Question: I'm using <URL> to show alerts & animate it while changing pages.
The animation plays fades in twice when page changes.
I'm using <URL> in my 'tailwind.config.js' to add animation classes.
I'm only using 4 animation classes: 'animate-in', 'animate-out', 'fade-in', & 'fade-out'
I am animating a custom 'Success' alert box.
# Success.tsx
'''
import toast, { ToastOptions } from 'react-hot-toast';
import { CheckCircleIcon } from '@heroicons/react/outline';
import clsx from 'clsx';
interface ISuccess {
message: string;
options?: ToastOptions;
}
export const Success = ({ message, options }: ISuccess) => {
toast.custom(
(t) => (
<div
className={clsx(
'flex rounded-lg bg-gray-900 py-2.5 px-3 shadow-lg ring-1 ring-black ring-opacity-5',
{
'animate-in fade-in': t.visible,
'fade-out animate-out': !t.visible,
}
)}
>
<CheckCircleIcon className="h-6 w-6 text-gray-700" />
<div className="ml-2 text-gray-300">{message}</div>
</div>
),
{
duration: 250,
...options,
}
);
};
'''
If you click the link in the demo below, then you should see the animation play twice like the gif below:

How do I fix it so it only plays once?
Stackblitz Demo - <URL>
Github Repo - <URL>
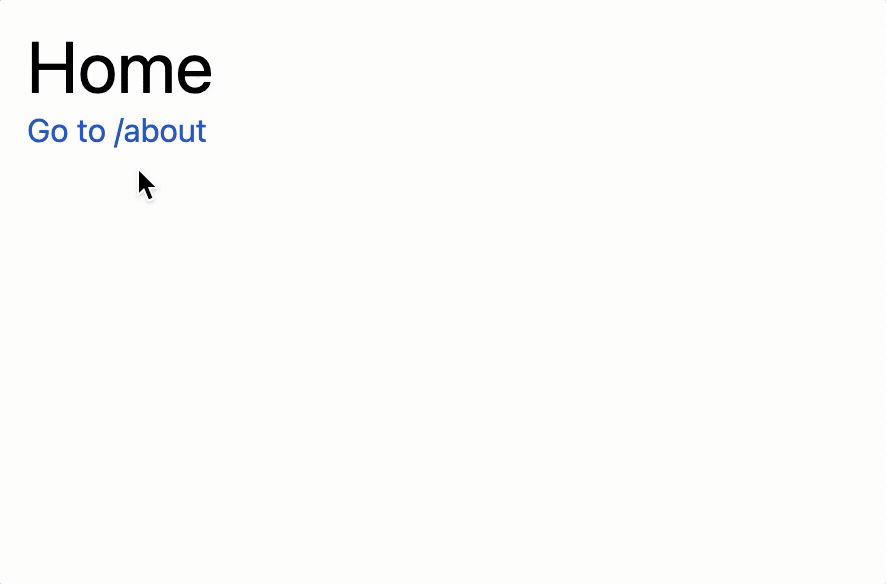
Answer: When you switch the animation using 't.visible', the 'fadeIn' and 'fadeOut' css properties of the finishing keyframe will not preserve. In other words, the 'Opacity: 0' will be removed, causing the node appear again. You can try to add 'style={{ animationFillMode: 'forwards' }}' to retain the computed values set by the last keyframe.
Example:
'''
<div
style={{ animationFillMode: 'forwards' }}
className={clsx(
'flex rounded-lg bg-gray-900 py-2.5 px-3 shadow-lg ring-1 ring-black ring-opacity-5',
{
'animate-in fade-in': t.visible,
'fade-out animate-out': !t.visible,
}
)}
>
'''
You can also change the animation fill mode by adding class name 'fill-mode-forwards' if you are using <URL>.
Example:
'''
<div
className={clsx(
'flex rounded-lg bg-gray-900 py-2.5 px-3 shadow-lg ring-1 ring-black ring-opacity-5',
{
'animate-in fade-in fill-mode-forwards': t.visible,
'fade-out animate-out fill-mode-forwards': !t.visible,
}
)}
>
'''